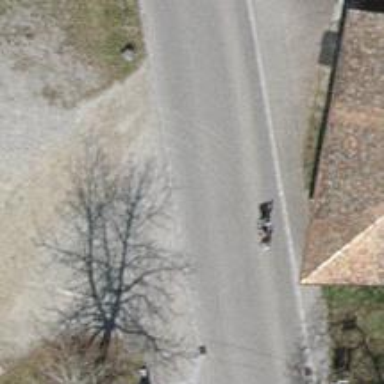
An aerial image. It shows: Driveway with fine gravel surface.